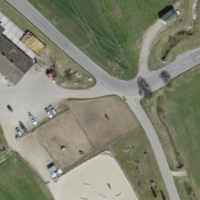
EUNIS habitat code: 25
Species observed at this site:
Campanula trachelium